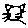
Label: cat